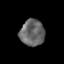
Tissue: prostate
Cell type: T cells
Senescence score: 0.3547
Nuclear area (px): 634
Mean DAPI intensity: 102.694